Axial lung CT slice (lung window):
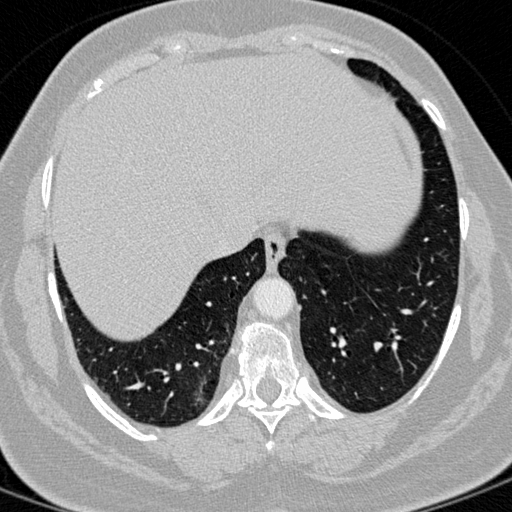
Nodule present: no